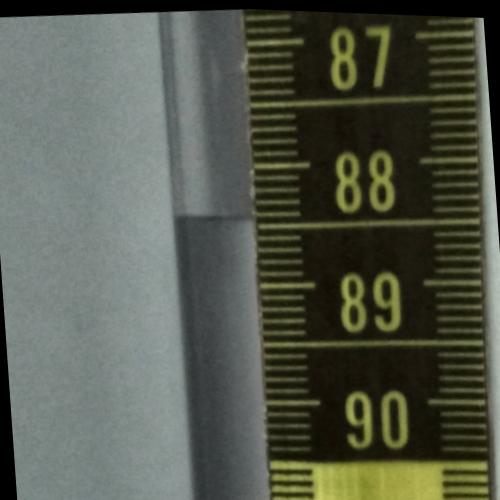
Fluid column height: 88.4 cm